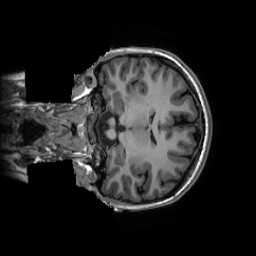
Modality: T1w
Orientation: coronal
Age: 23
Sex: female
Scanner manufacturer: ge
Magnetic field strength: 3 T
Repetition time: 0.007348 s
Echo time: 0.003036 s